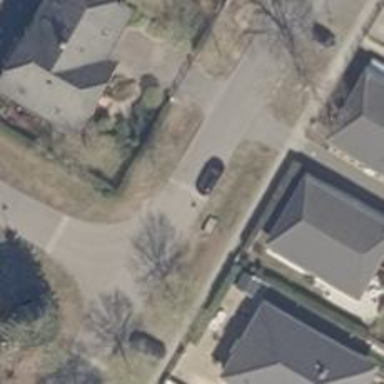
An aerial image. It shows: Table-style traffic calming feature.